Interaction volume radius: 10 \u00c5
Interaction volume height: 10 \u00c5
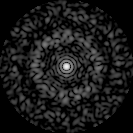
Disorder parameter: 0.8708